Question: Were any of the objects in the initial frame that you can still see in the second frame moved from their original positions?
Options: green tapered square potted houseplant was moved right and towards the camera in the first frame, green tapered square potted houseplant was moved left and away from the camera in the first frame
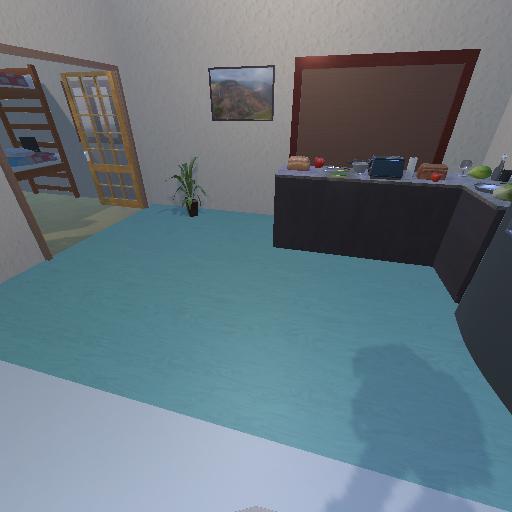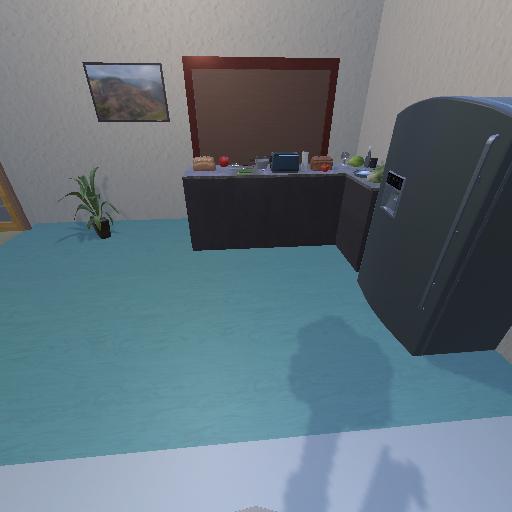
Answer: green tapered square potted houseplant was moved right and towards the camera in the first frame